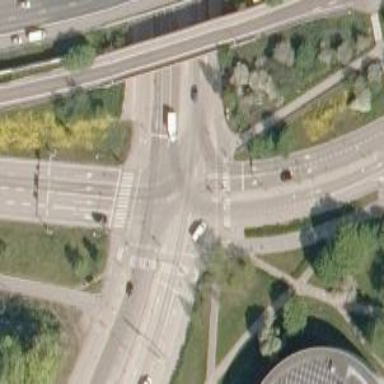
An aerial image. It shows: Crossing on asphalt cycleway.